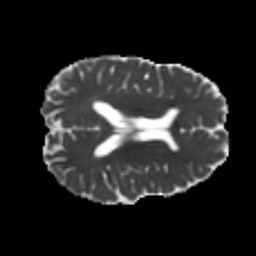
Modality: MD
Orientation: axial
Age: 24
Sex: male
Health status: healthy
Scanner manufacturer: philips
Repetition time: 7.382 s
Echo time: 0.08599 s